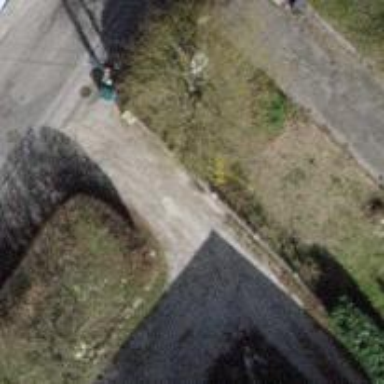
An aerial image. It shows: Unpaved driveway that serves as service road.